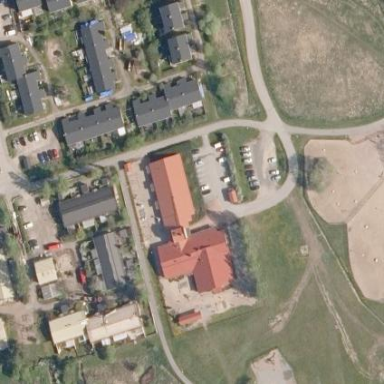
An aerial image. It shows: Kindergarten building.